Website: lowes
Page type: cart
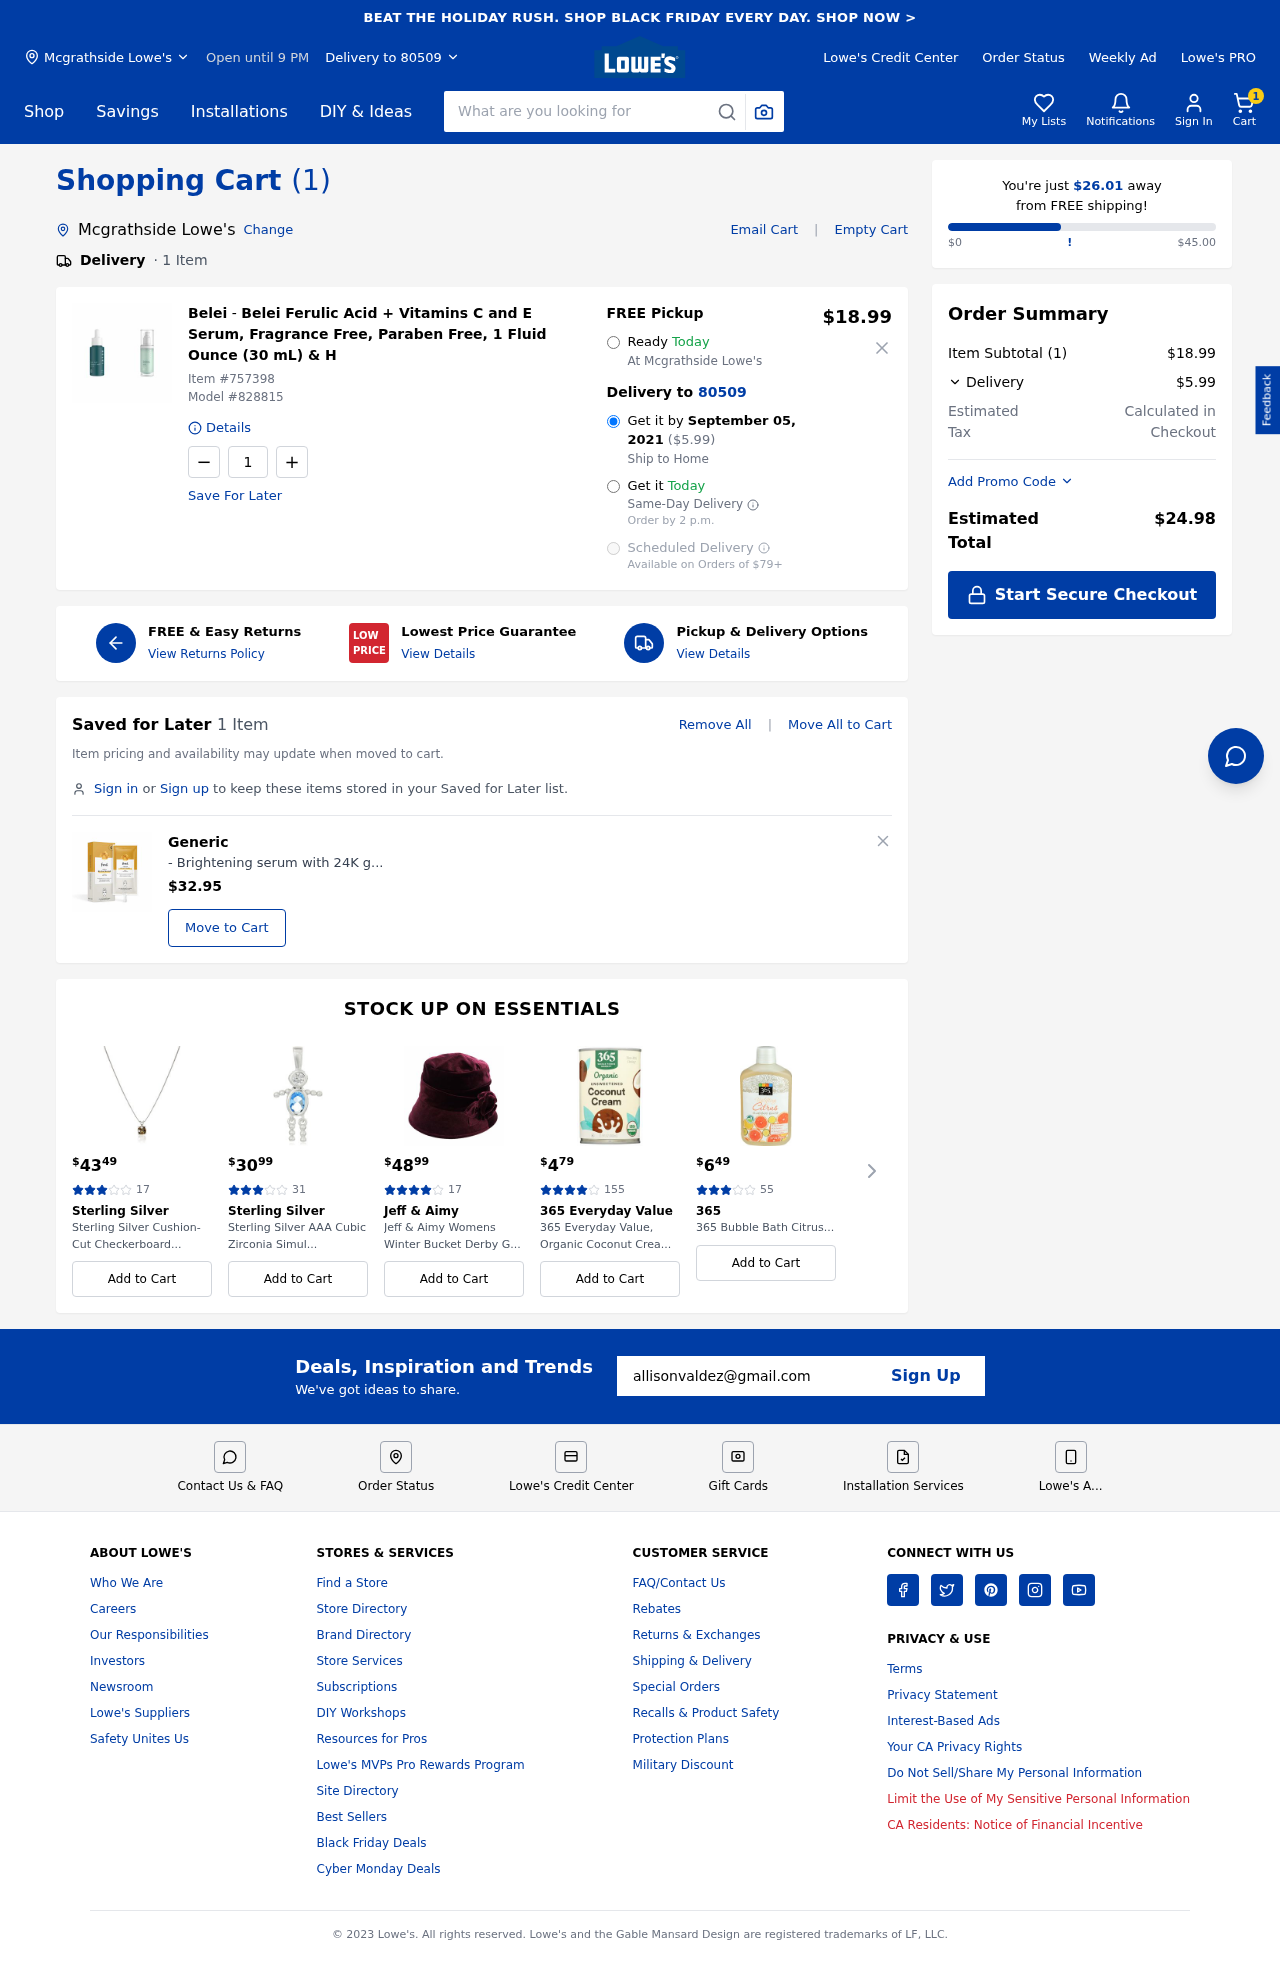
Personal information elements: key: PII_CITY
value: Mcgrathside Lowe's
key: PII_EMAIL
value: allisonvaldez@gmail.com
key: PII_POSTCODE
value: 80509
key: PII_CITY2
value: Mcgrathside Lowe's
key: PII_CITY3
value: Mcgrathside
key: PII_POSTCODE2
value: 80509
Product elements: key: PRODUCT1_BRAND
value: Belei
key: PRODUCT1_NAME
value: Belei Ferulic Acid + Vitamins C and E Serum, Fragrance Free, Paraben Free, 1 Fluid Ounce (30 mL) & H
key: PRODUCT1_PRICE
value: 18.99
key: PRODUCT1_QUANTITY
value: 1
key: PRODUCT2_BRAND
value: Generic
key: PRODUCT2_NAME
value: - Brightening serum with 24K gold - 6 Pockets x 15 ml
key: PRODUCT2_PRICE
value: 32.95
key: PRODUCT1_ITEM_NUMBER
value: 757398
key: PRODUCT1_MODEL_NUMBER
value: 828815
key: PRODUCT3_PRICE
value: $4349
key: PRODUCT3_NUM_RATINGS
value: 17
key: PRODUCT3_BRAND
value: Sterling Silver
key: PRODUCT3_NAME
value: Sterling Silver Cushion-Cut Checkerboard...
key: PRODUCT4_PRICE
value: $3099
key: PRODUCT4_NUM_RATINGS
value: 31
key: PRODUCT4_BRAND
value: Sterling Silver
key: PRODUCT4_NAME
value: Sterling Silver AAA Cubic Zirconia Simul...
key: PRODUCT5_PRICE
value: $4899
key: PRODUCT5_NUM_RATINGS
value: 17
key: PRODUCT5_BRAND
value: Jeff & Aimy
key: PRODUCT5_NAME
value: Jeff & Aimy Womens Winter Bucket Derby G...
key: PRODUCT6_PRICE
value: $479
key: PRODUCT6_NUM_RATINGS
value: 155
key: PRODUCT6_BRAND
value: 365 Everyday Value
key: PRODUCT6_NAME
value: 365 Everyday Value, Organic Coconut Crea...
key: PRODUCT7_PRICE
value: $649
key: PRODUCT7_NUM_RATINGS
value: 55
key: PRODUCT7_BRAND
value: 365
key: PRODUCT7_NAME
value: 365 Bubble Bath Citrus...
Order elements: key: ORDER_NUM_ITEMS
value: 1
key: ORDER_DELIVERY_DATE
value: September 05, 2021
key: ORDER_SHIPPING_COST2
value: $5.99
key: ORDER_SHIPPING_AWAY
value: $26.01
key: ORDER_SUBTOTAL
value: $18.99
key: ORDER_SHIPPING_COST
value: $5.99
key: ORDER_TOTAL
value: $24.98
Search elements: key: HEADER_SEARCH
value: What are you looking for
Other elements: key: SAVED_NUM_ITEMS
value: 1 Item